Field crop: maize
Growth stage: 2
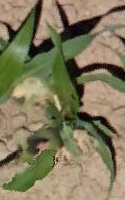
Species: maize